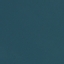
Land use / land cover class: SeaLake